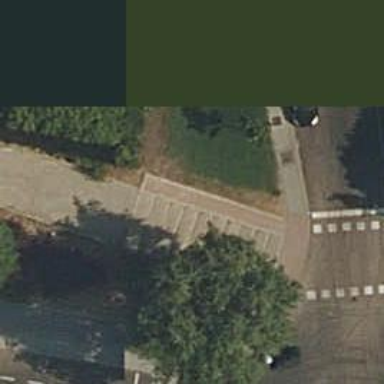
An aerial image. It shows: Set of steps on the road.